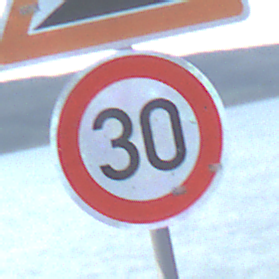
Verkehrszeichen: Geschwindigkeit30
Zusatzzeichen oben: Steigung10
Umgebung: Outdoor, RoadRail
Tageszeit: SunriseSunset
Wetter: PartlyCloudy
Licht: Natural
Jahreszeit: NotSpecified
Kontrast: LowContrast